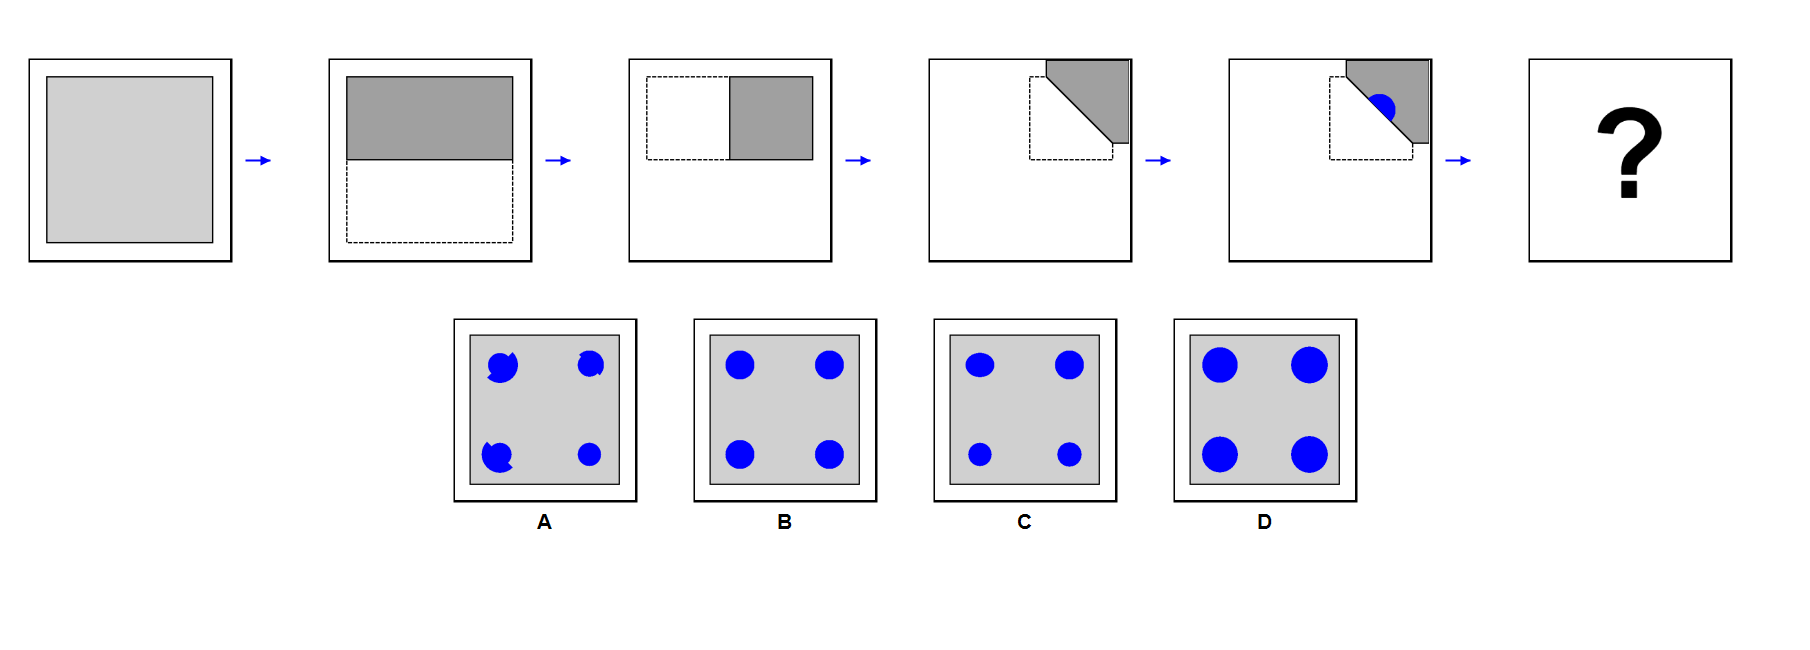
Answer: B